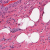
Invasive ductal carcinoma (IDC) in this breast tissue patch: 1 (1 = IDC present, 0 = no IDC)